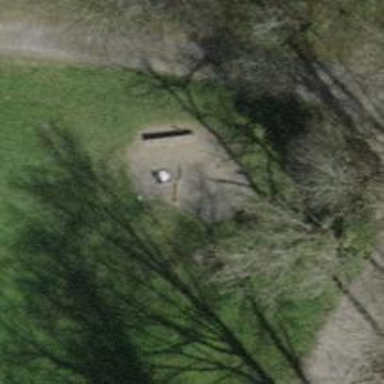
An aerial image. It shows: Brown bench in the vicinity.